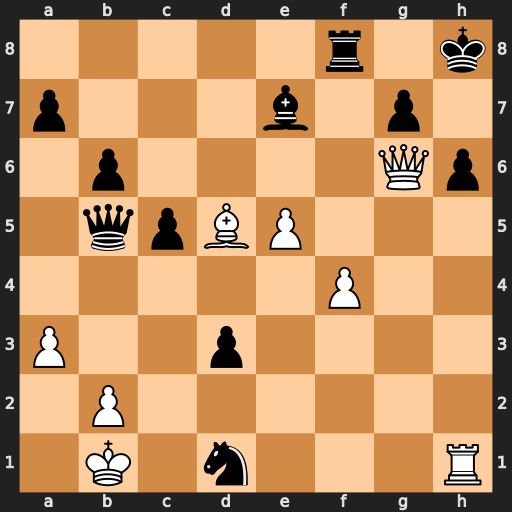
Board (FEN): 5r1k/p3b1p1/1p4Qp/1qpBP3/5P2/P2p4/1P6/1K1n3R
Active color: w
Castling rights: -
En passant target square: -
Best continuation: Rxh6+ gxh6 Qxh6#